Aerial crown-view tile of a tropical tree (Barro Colorado Island, Panama), acquired 20240611:
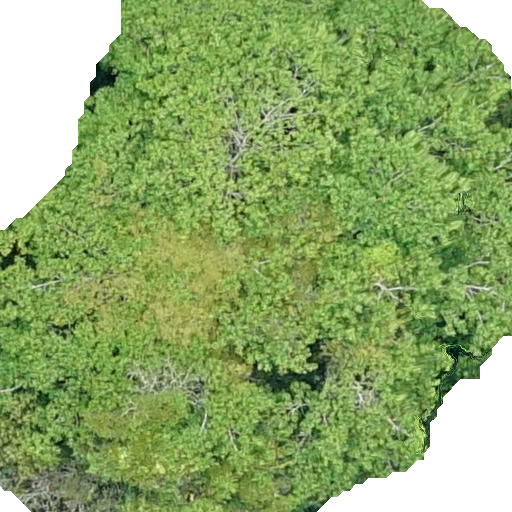
Species: Hura crepitans
GBIF accepted scientific name: Hura crepitans
Crown area: 427.248 m²